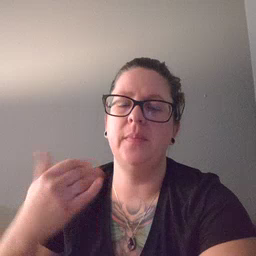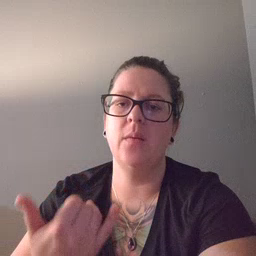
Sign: now